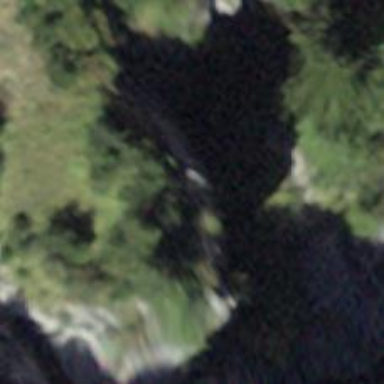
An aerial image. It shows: Natural cliff.